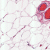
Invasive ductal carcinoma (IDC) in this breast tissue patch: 0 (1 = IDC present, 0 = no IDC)